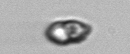
Label: Dinophyceae